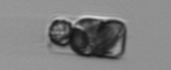
Label: Guinardia_delicatula_TAG_internal_parasite